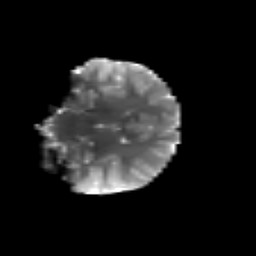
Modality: T2w
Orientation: coronal
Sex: female
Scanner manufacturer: siemens
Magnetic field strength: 3 T
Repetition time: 5 s
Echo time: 0.071 s